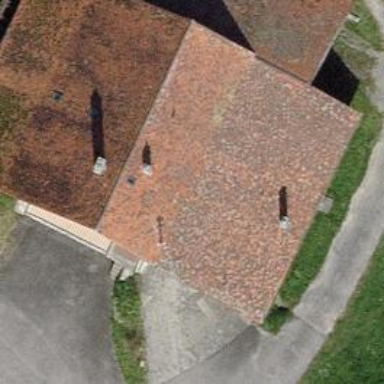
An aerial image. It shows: Farm building.